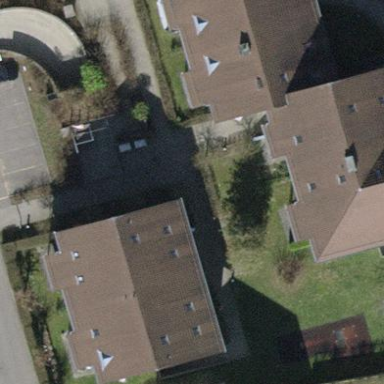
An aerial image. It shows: Gabled roof made of roof tiles on apartment building.